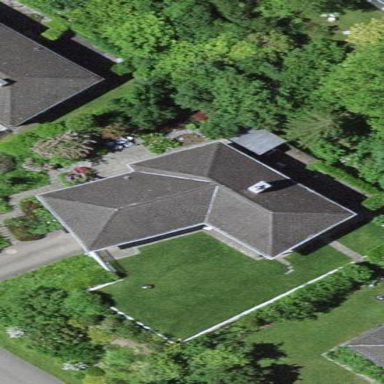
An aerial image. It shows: Simple house.